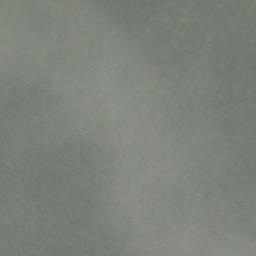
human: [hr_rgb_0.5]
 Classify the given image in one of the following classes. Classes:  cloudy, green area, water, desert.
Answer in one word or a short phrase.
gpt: cloudy